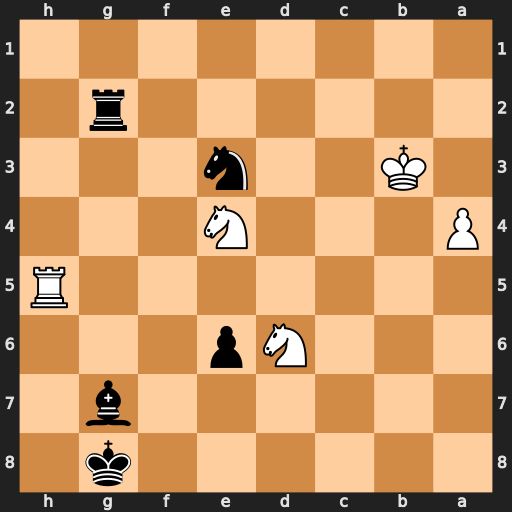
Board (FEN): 6k1/6b1/3Np3/7R/P3N3/1K2n3/6r1/8
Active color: b
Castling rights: -
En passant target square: -
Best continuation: Rb2+ Ka3 Nc2#